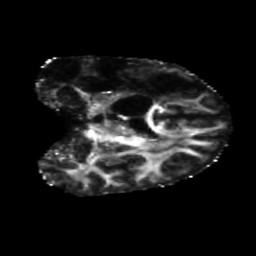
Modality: FA
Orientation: coronal
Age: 46
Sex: male
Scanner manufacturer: siemens
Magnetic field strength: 3 T
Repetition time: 5.47 s
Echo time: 0.0854 s